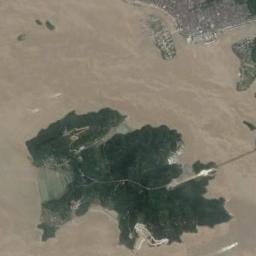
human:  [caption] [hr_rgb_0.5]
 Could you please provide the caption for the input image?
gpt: There is much vegetation on the island .

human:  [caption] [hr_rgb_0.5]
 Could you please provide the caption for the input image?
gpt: The irregularly shaped green island is surrounded by sea water, The island is lush with green plants and there is a land next to it .

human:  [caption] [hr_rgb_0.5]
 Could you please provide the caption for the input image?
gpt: There are many trees on the island .

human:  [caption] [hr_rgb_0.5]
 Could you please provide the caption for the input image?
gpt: The island with dense vegetation is surrounded by yellow waters .

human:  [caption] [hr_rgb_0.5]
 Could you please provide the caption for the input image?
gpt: The green island is surrounded by yellow water .